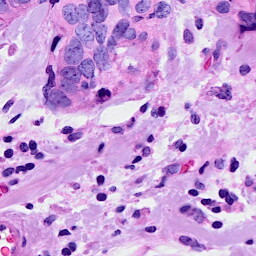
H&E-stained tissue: Breast